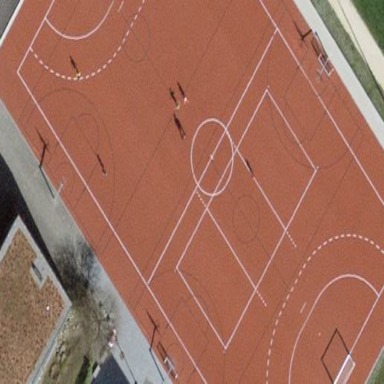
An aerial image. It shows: Sports pitch suitable for handball and basketball activities.